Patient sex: M
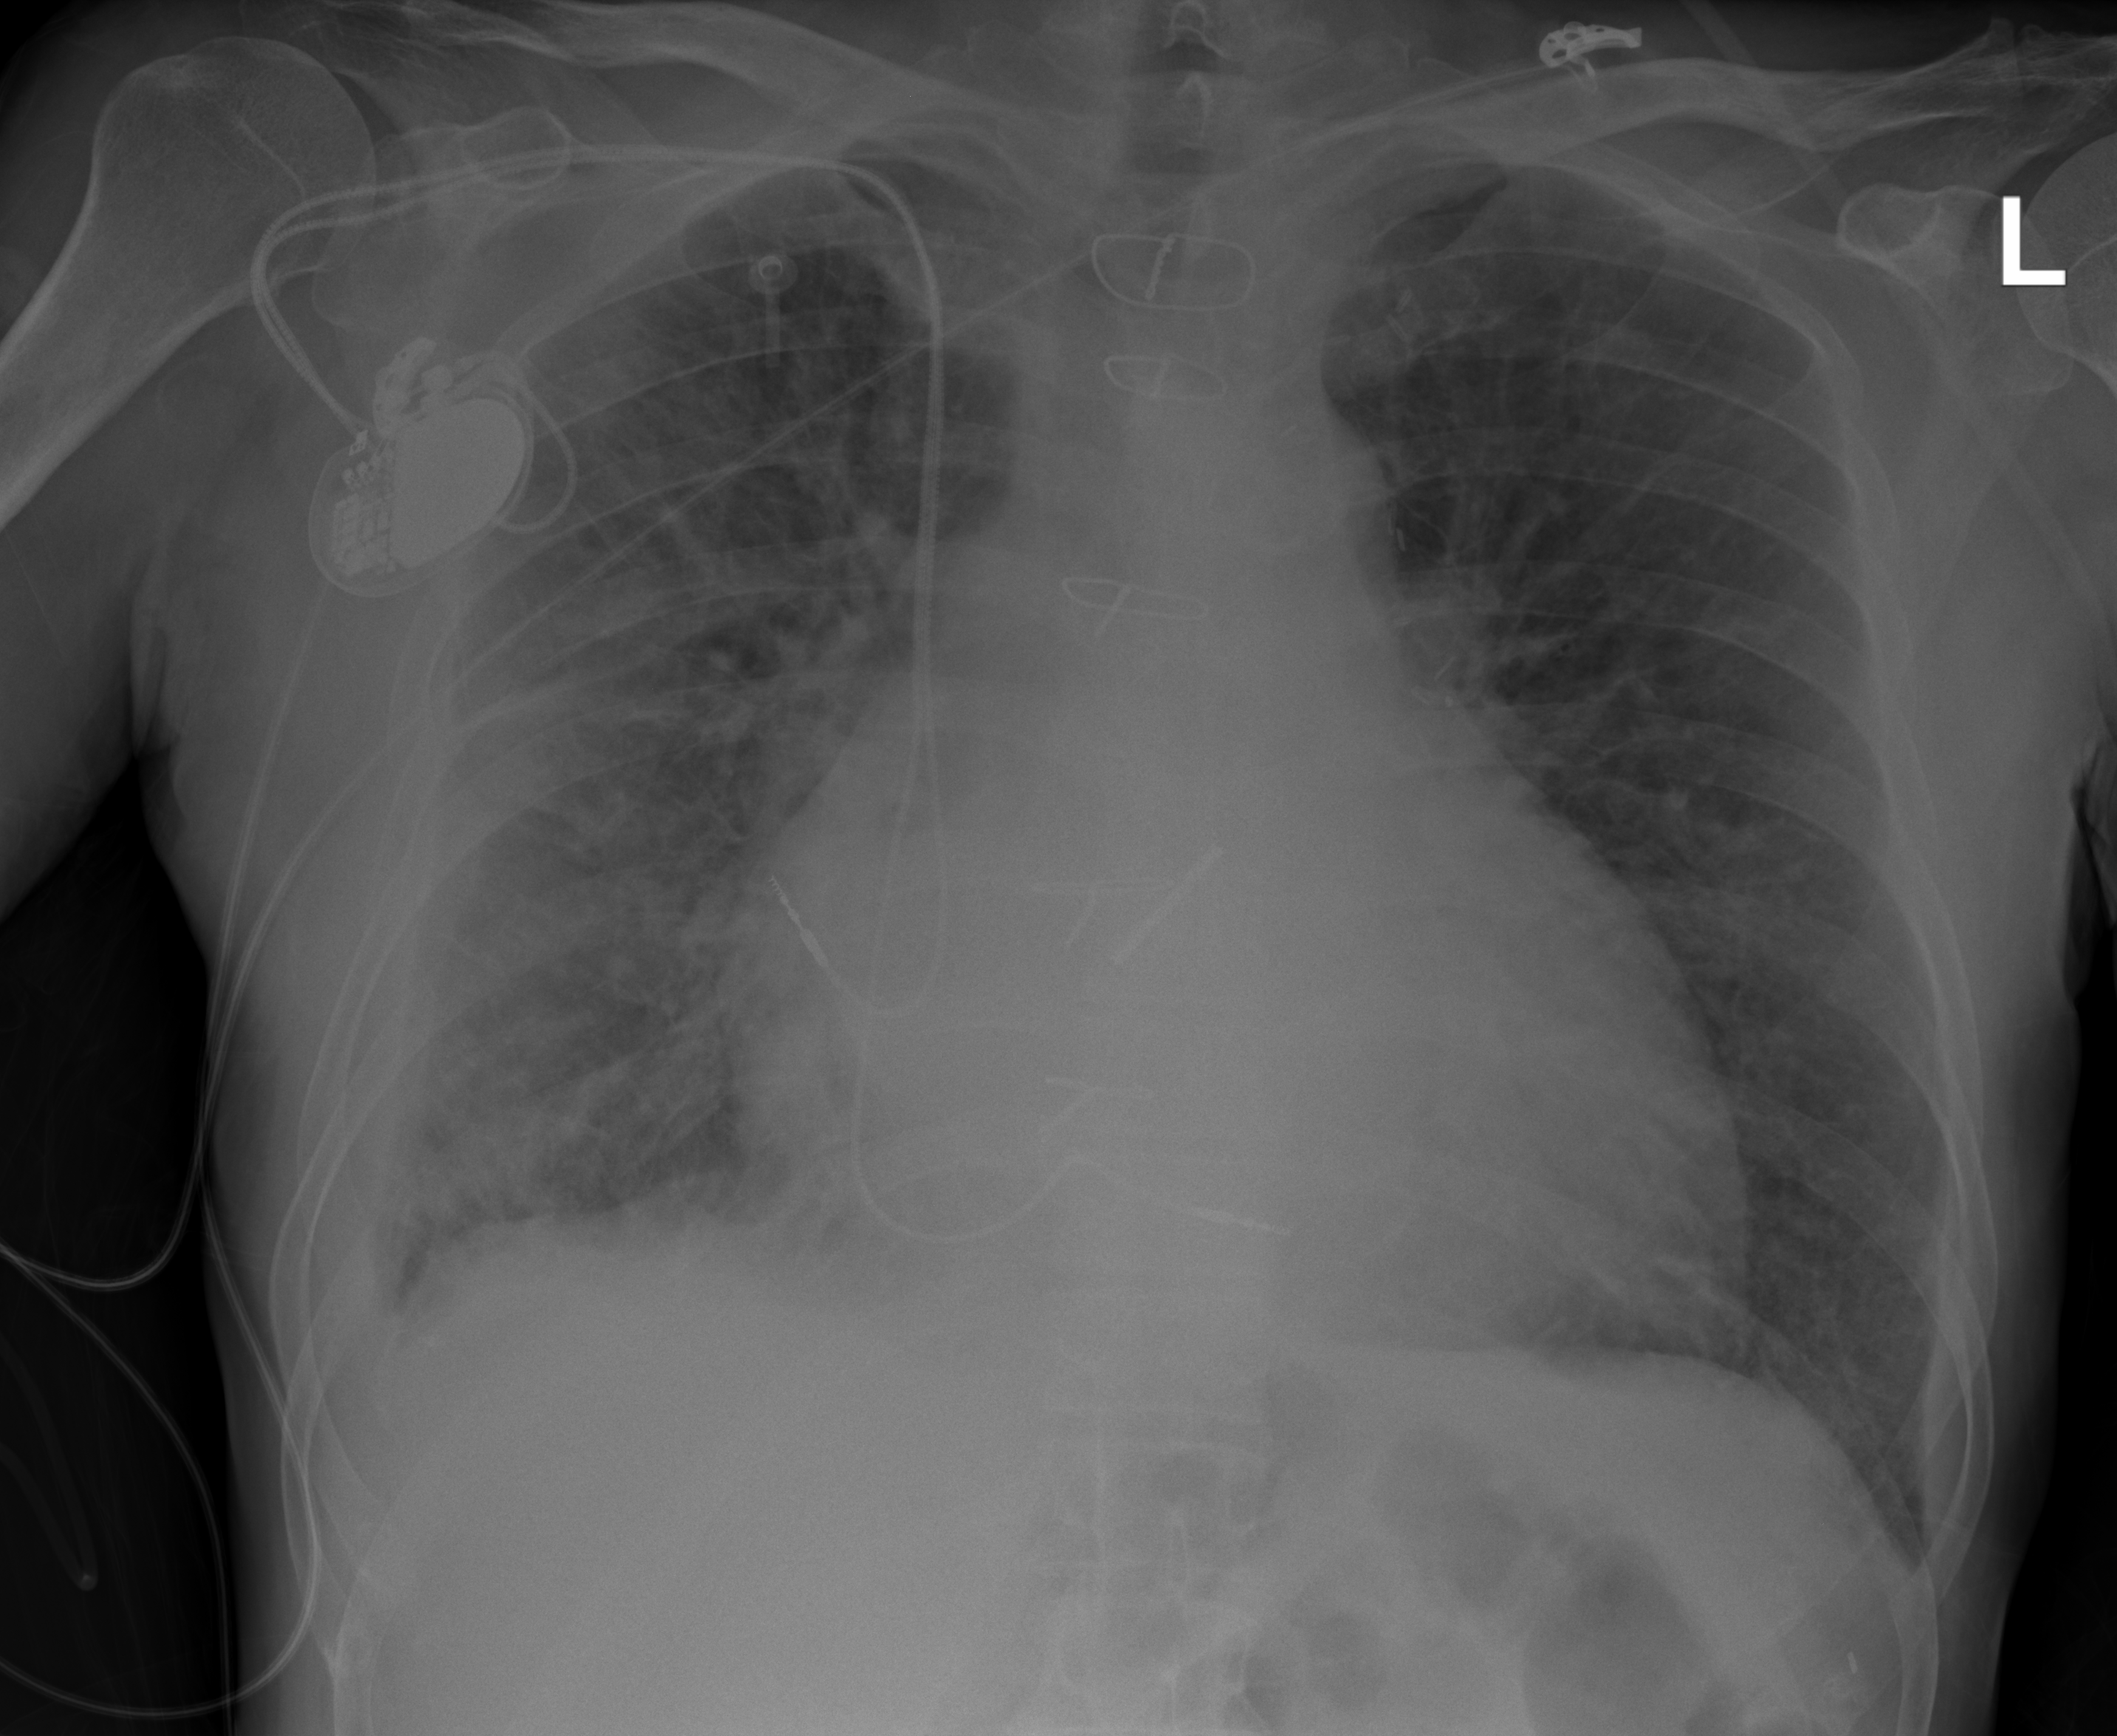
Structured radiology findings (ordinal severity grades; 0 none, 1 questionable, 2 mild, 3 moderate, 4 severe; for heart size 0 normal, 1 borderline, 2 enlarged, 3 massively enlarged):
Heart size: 3
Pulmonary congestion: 2
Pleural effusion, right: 2
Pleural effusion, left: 0
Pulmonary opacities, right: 3
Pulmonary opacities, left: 2
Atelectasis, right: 3
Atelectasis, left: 0